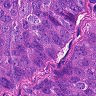
Metastatic tissue present: yes